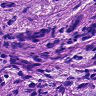
Metastatic tissue present: yes